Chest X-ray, AP view. Patient: 58 years old, sex M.
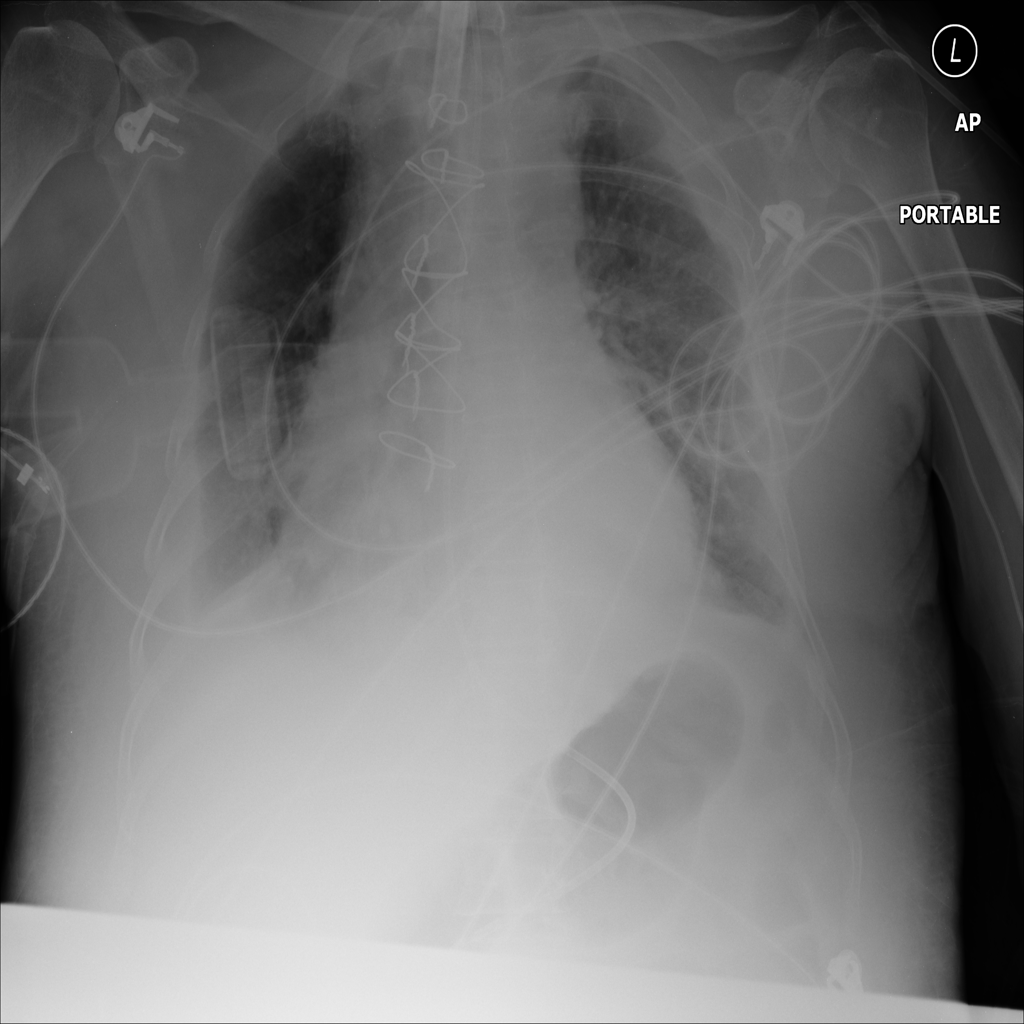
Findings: Cardiomegaly, Effusion, Infiltration